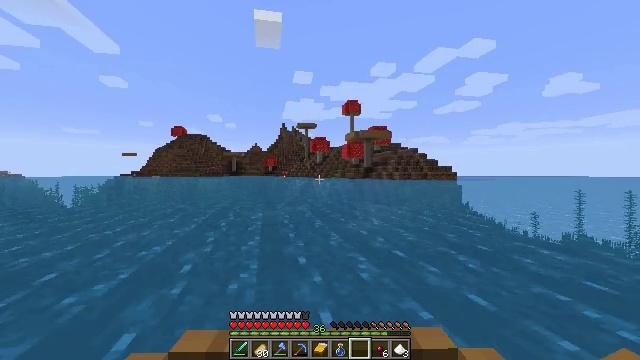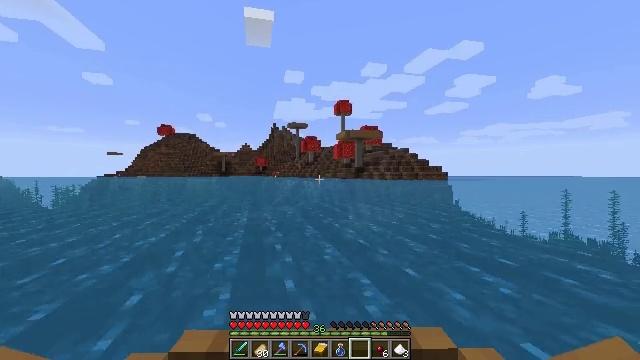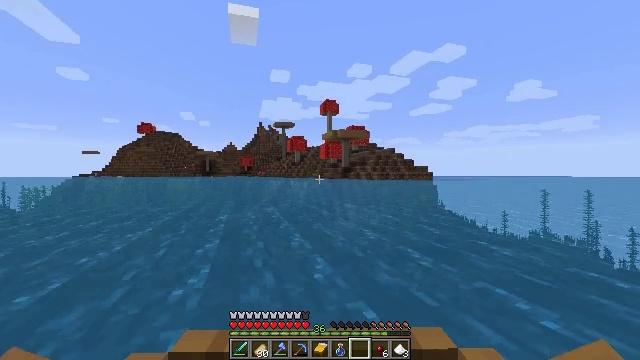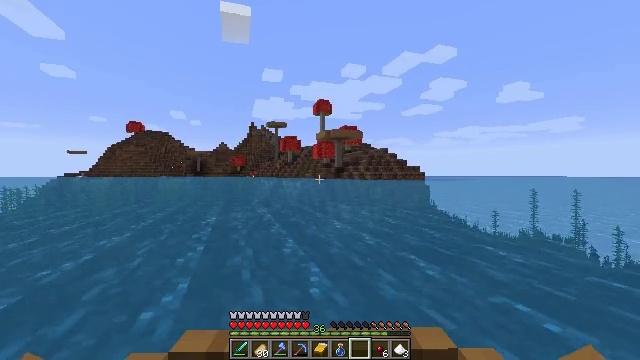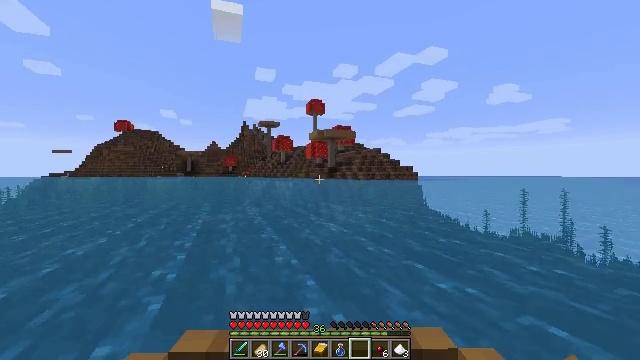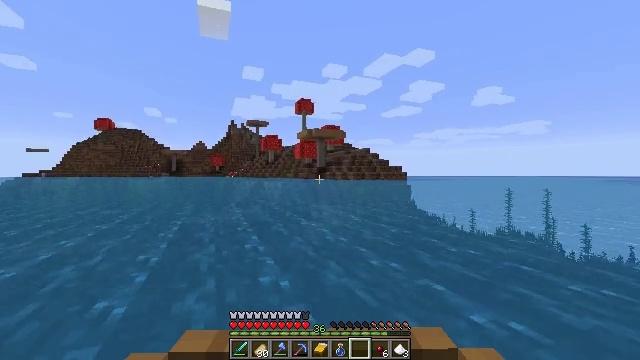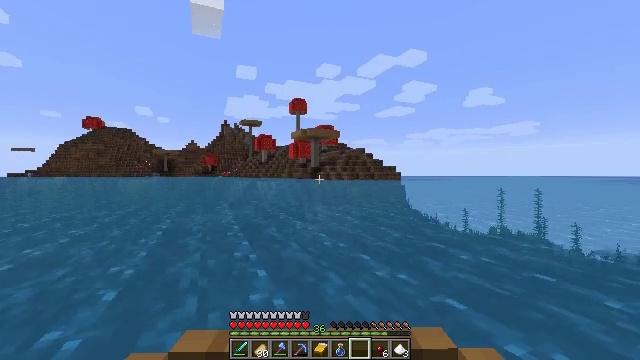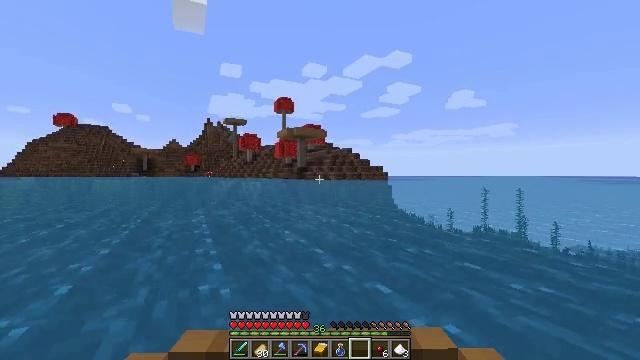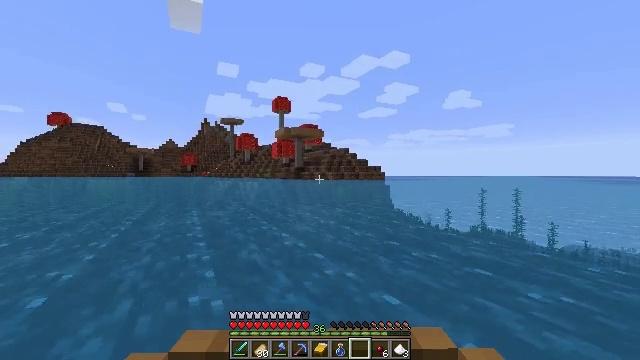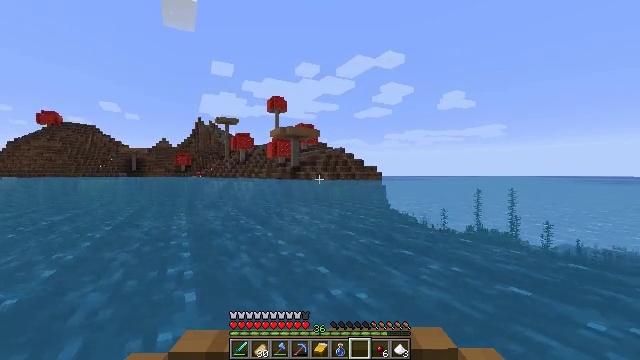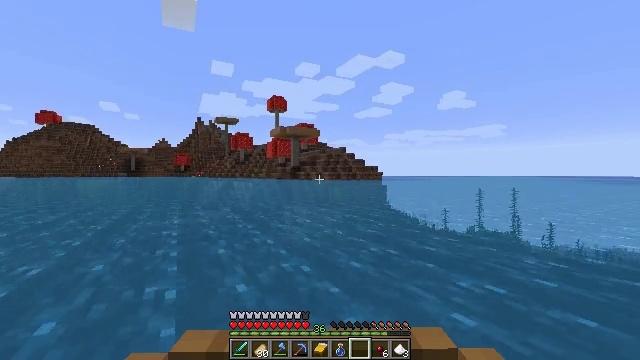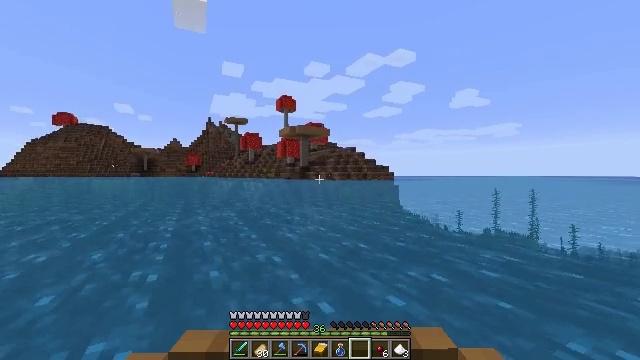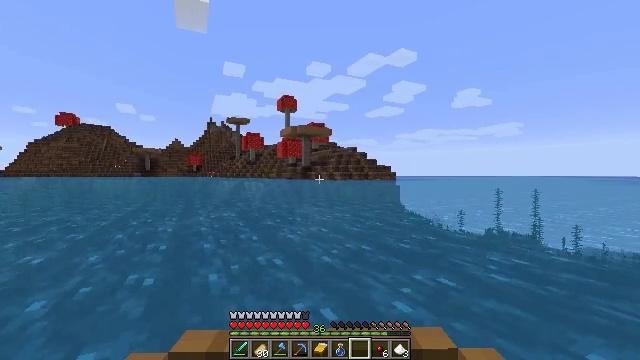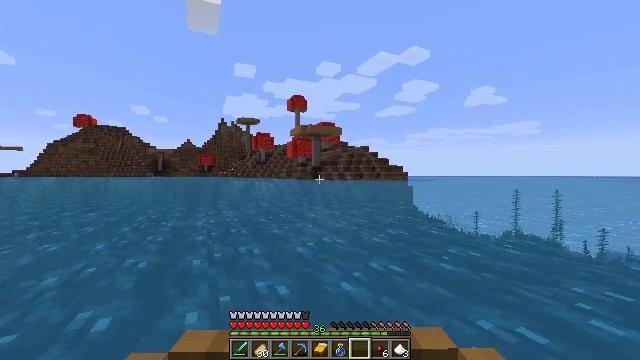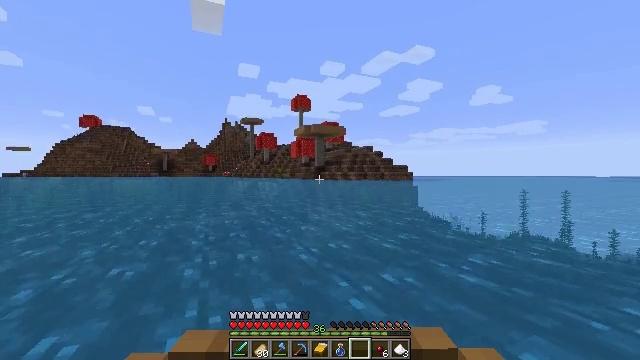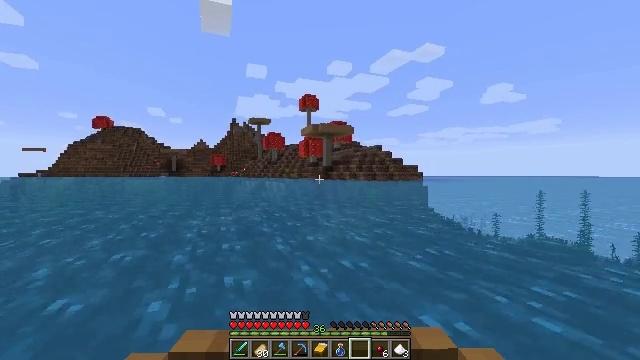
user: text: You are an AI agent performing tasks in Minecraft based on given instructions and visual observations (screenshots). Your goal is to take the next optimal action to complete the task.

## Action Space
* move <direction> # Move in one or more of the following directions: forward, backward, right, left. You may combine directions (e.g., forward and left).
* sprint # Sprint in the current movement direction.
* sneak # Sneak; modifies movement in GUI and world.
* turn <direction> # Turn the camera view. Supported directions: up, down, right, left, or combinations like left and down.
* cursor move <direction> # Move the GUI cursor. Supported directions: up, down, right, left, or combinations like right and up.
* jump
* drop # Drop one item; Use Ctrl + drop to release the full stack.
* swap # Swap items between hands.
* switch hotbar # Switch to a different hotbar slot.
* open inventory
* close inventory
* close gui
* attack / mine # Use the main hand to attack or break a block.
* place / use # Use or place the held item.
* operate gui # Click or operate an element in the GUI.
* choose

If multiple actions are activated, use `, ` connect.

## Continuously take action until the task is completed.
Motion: motion action
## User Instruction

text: Mine the mushroom stem in the forest.
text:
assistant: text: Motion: move forward and move right
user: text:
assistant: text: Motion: move forward
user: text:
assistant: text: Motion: move forward
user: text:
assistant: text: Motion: move forward
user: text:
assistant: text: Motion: move forward
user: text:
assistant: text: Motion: move forward
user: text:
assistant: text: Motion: move forward
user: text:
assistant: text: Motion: move forward and move left
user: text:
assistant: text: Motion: move forward and move left
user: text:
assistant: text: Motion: move forward and move left
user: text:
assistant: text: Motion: move forward
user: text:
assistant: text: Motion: move forward
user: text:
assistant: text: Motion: move forward
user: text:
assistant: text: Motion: move forward
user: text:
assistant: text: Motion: move forward
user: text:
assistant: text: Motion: move forward and move right
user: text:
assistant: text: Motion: move forward and move right
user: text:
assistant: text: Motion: move forward
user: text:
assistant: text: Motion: move forward
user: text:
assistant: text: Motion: move forward
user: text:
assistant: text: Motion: move forward
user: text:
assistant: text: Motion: move forward
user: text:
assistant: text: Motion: move forward
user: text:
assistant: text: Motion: move forward
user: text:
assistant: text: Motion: move forward
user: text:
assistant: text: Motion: move forward
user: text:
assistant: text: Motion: move forward
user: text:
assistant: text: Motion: move forward
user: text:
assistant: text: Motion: move forward
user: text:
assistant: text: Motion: move forward